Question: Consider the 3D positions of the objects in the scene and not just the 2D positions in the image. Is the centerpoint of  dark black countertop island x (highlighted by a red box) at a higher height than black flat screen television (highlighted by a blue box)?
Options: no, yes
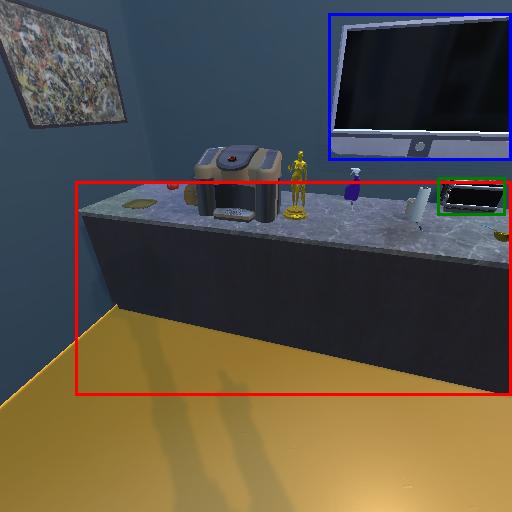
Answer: no